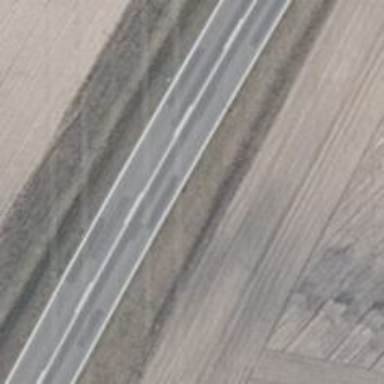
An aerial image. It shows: Secondary motorroad with asphalt surface.